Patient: sex F, age 82
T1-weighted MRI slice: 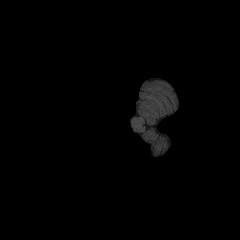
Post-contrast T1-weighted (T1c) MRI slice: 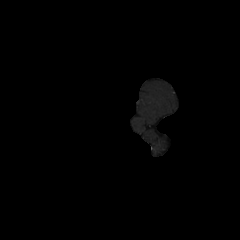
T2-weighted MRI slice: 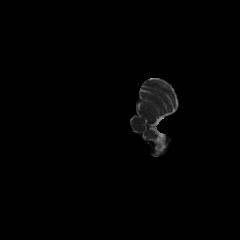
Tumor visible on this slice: no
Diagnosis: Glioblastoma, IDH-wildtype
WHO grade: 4